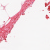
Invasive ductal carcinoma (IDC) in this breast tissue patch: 0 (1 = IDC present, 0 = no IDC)